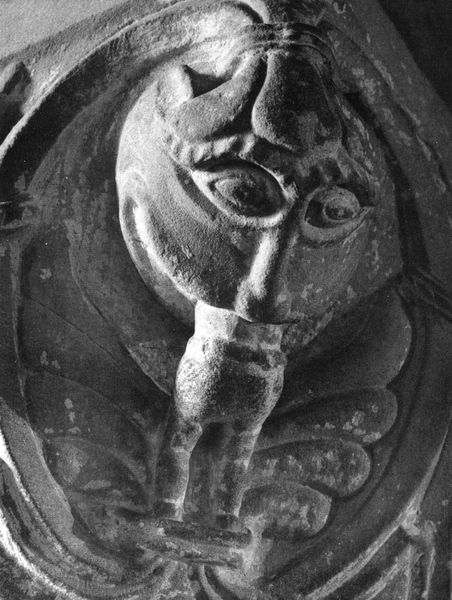
Titel: Kloster Jerichow
Standort: Brandenburg(D BB) (EU - D - BB)
Schlagwörter: flügel, kopf, mann, schatten, ausschnitt, blumen, grau, licht, mund, nase, schwarz, blüte, tier, fächer, ornament, hose, wand, augen, gesicht, stein, augenbrauen, krone, fliegen, oval, rund, skulptur, statue, beine, relief, papier, essen, detail, brauen, lider, foto, maske, dämon, lilie, teufel, maul, fressen, wesen, mittelalter, gottheit, göttlich, fratze, monster, fantasiewesen, augenlid, azteken, verschlingen, menschenfresser, tierwesen, steib, ungeheurer